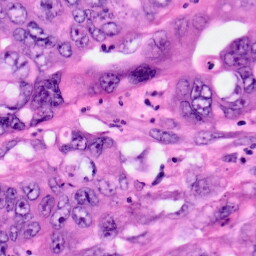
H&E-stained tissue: Pancreatic